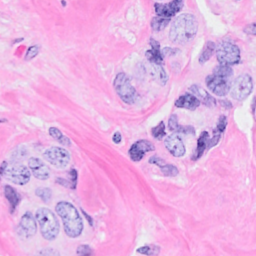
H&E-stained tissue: Breast